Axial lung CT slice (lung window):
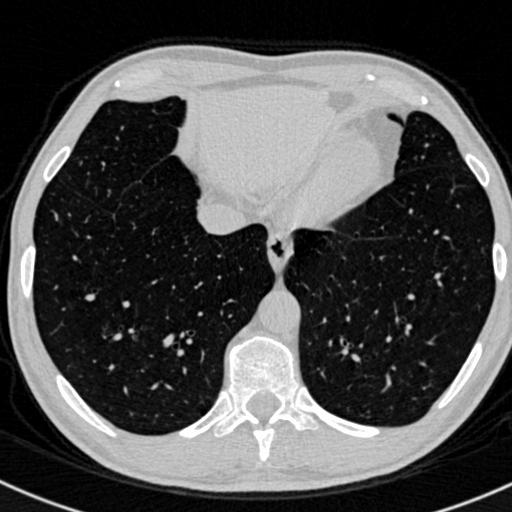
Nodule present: no